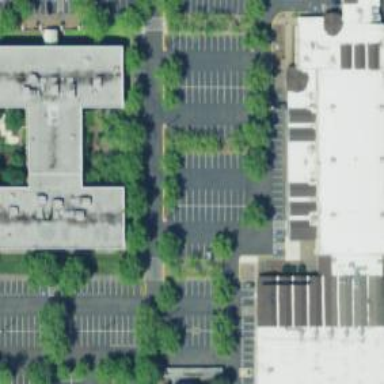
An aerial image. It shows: Parking space.